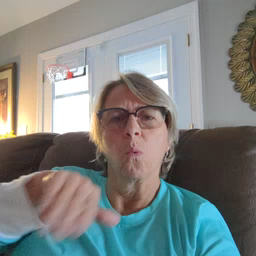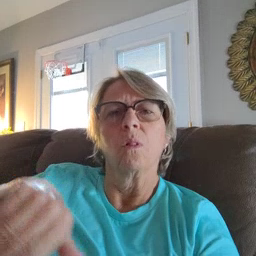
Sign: pool